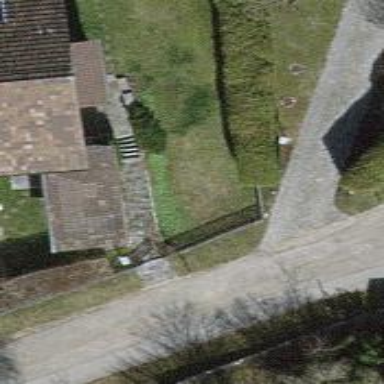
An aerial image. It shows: Fence is in the image.